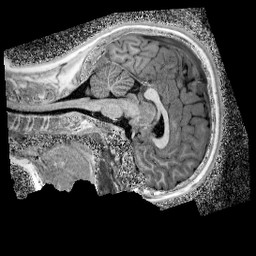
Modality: UNIT1_denoised
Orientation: sagittal
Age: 13
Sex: male
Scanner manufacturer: siemens
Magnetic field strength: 3 T
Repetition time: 4 s
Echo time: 0.00299 s